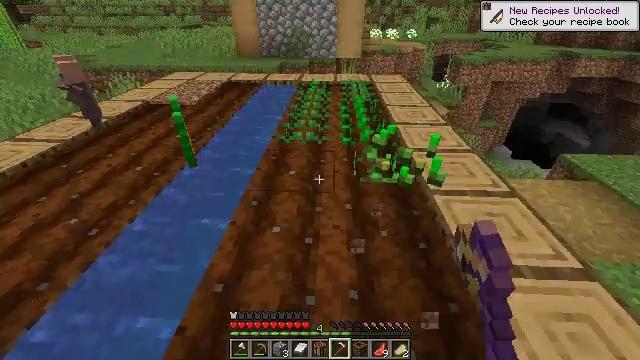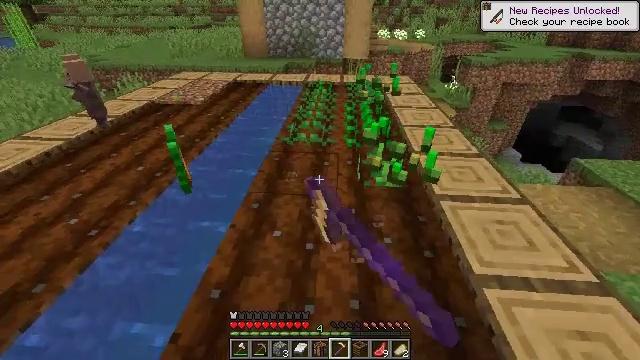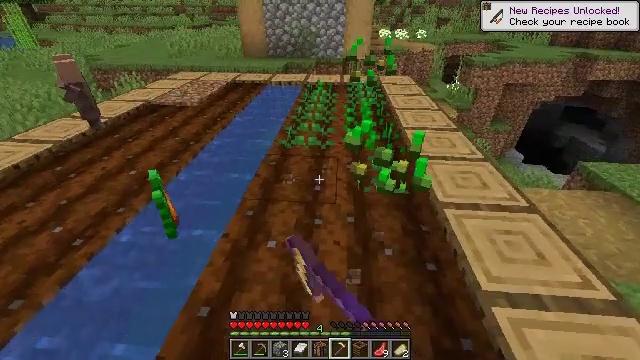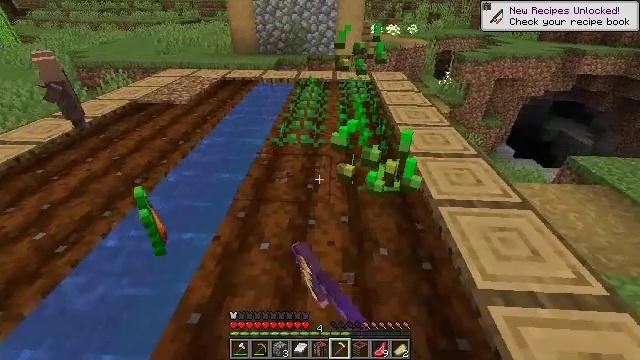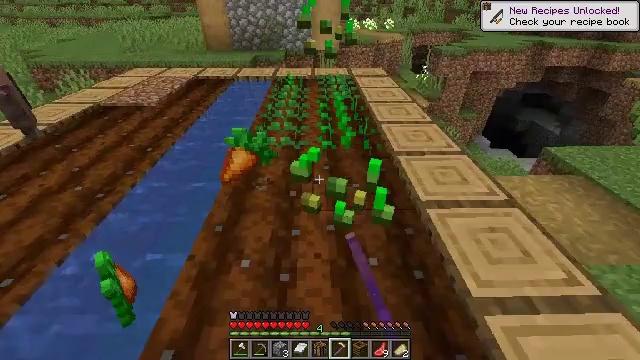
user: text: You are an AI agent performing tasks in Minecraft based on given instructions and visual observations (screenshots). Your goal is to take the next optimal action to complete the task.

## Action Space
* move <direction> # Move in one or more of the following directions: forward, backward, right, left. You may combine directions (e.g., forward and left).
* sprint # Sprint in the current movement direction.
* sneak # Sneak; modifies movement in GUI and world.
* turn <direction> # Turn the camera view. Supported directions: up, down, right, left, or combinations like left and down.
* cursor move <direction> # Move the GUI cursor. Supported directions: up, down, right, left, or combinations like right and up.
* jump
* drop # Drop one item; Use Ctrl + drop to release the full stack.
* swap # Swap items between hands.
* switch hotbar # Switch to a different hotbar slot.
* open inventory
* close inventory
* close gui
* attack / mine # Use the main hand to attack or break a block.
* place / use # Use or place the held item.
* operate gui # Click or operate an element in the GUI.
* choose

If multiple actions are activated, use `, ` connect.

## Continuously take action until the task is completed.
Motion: motion action
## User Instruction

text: Collect carrots by breaking the crop.
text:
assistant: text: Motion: move forward, turn left, attack / mine
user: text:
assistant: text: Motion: move forward, attack / mine
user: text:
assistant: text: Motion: move forward, turn right, attack / mine
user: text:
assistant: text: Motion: turn right, attack / mine
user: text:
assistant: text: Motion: attack / mine